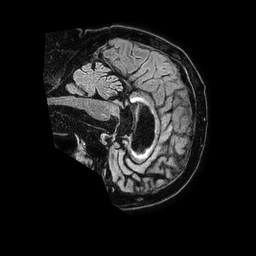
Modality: FLAIR
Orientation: sagittal
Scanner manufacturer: philips
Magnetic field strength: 1.5 T
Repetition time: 4.8 s
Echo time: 0.3 s